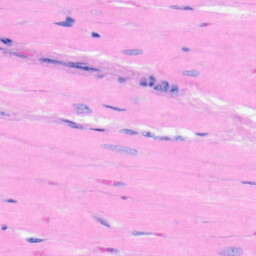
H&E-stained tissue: Heart